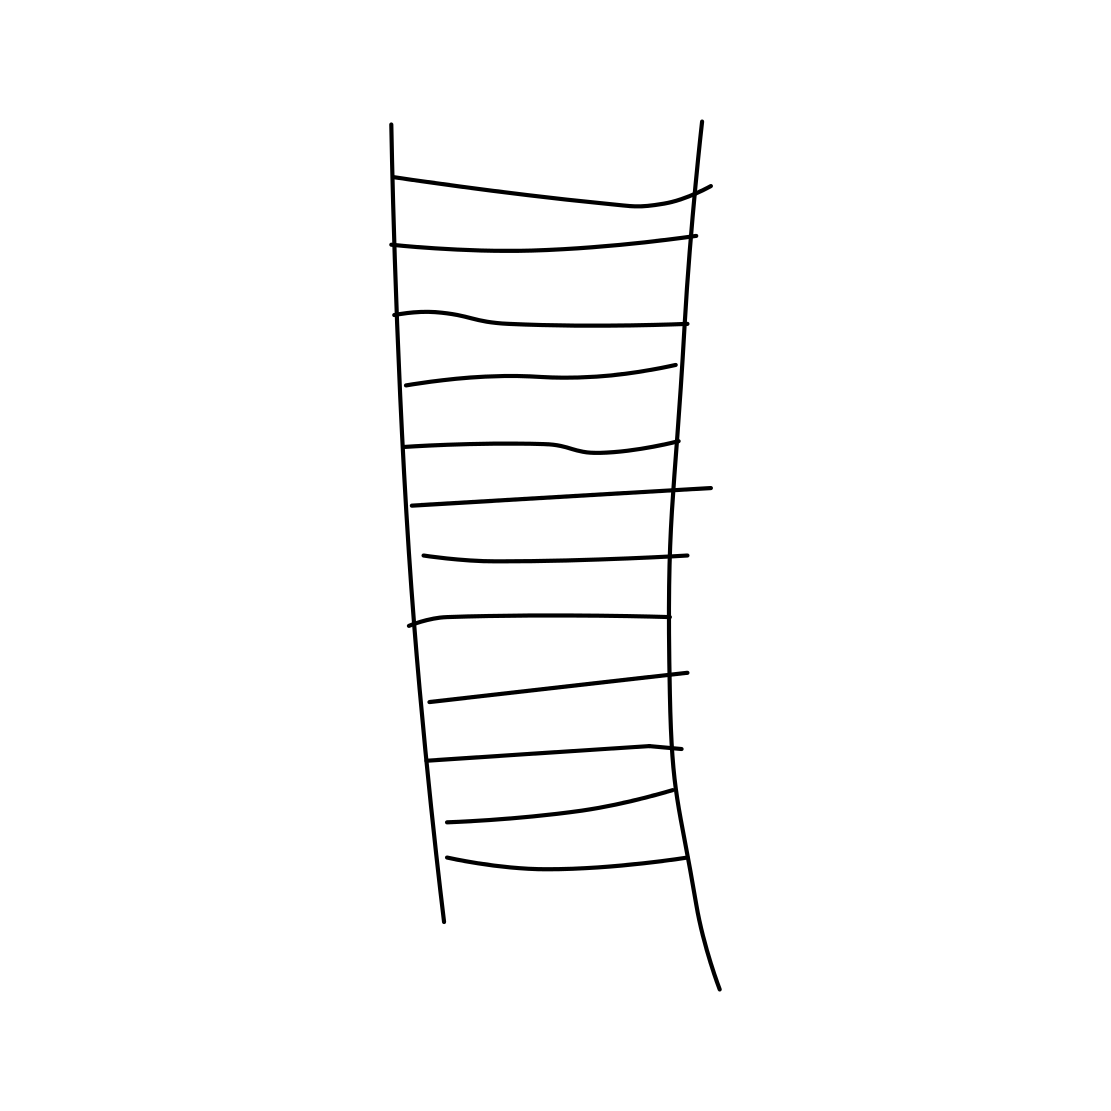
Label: ladder